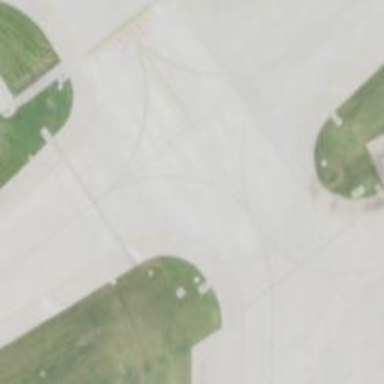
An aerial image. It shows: Image of taxiway at airport.